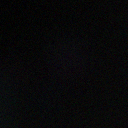
Screen state: off